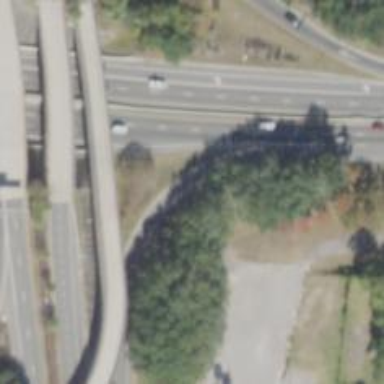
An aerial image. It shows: Asphalt motorway.